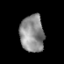
Tissue: prostate
Cell type: T cells
Senescence score: 0.3297
Nuclear area (px): 870
Mean DAPI intensity: 140.97